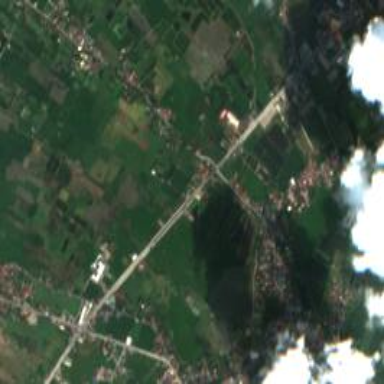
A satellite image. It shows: Trunk highway.